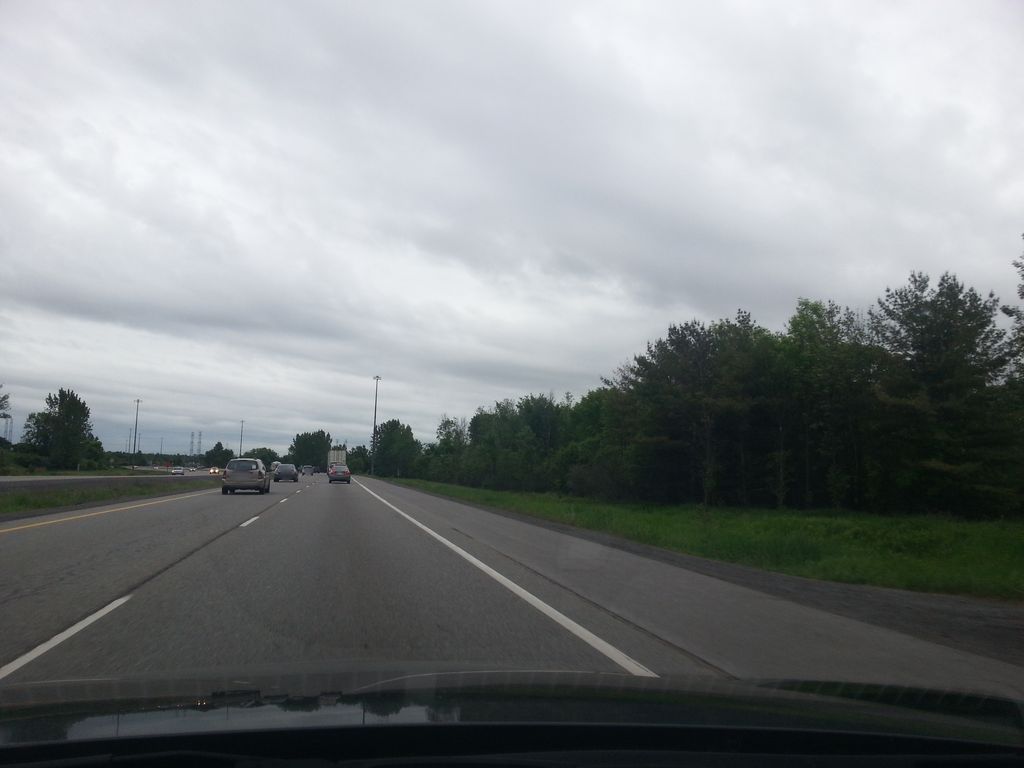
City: ottawa-gatineau